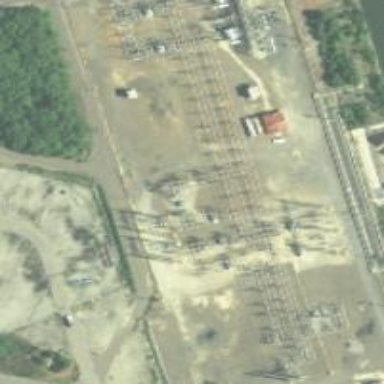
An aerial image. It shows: Switch for power supply.